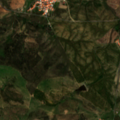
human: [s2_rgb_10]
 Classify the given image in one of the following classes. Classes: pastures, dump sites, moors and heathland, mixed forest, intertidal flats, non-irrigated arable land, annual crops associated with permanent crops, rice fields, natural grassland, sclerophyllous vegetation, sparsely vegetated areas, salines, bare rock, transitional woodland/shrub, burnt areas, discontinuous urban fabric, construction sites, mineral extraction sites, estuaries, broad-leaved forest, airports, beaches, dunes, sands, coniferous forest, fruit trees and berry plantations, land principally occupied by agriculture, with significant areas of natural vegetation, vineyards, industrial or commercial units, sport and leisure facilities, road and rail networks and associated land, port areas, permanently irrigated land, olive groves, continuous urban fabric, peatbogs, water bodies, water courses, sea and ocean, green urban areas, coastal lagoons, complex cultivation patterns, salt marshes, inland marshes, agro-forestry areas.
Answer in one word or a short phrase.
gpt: non-irrigated arable land, land principally occupied by agriculture, with significant areas of natural vegetation, sclerophyllous vegetation, transitional woodland/shrub